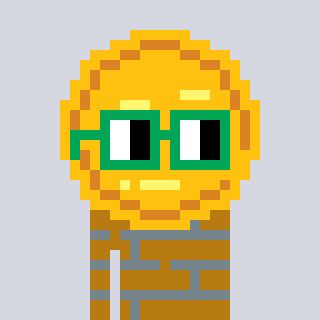
a pixel art character with square green glasses, a medal-shaped head and a gold-colored body on a cool background